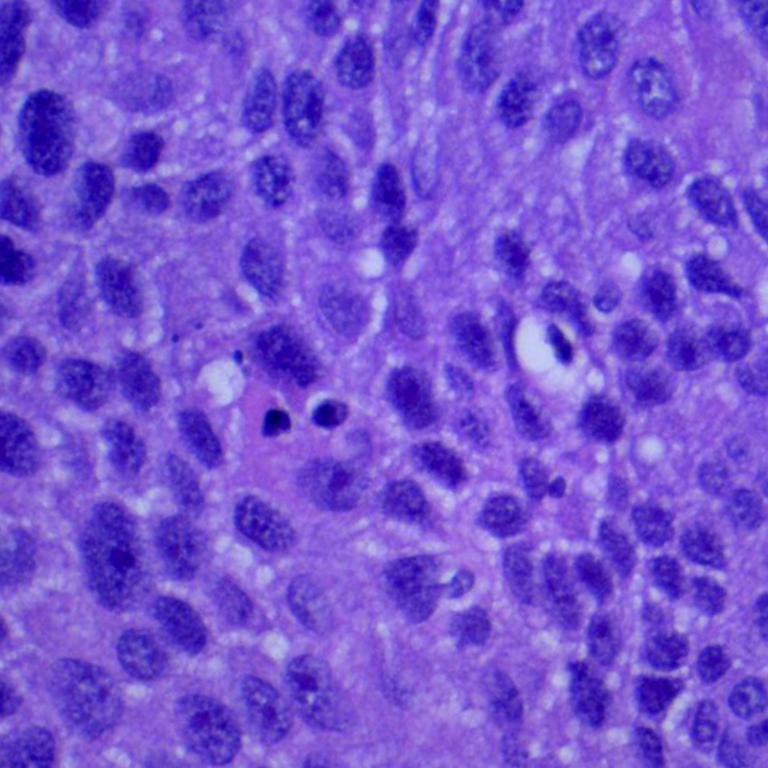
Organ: lung
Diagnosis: squamous carcinomas